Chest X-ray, PA view. Patient: 30 years old, sex M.
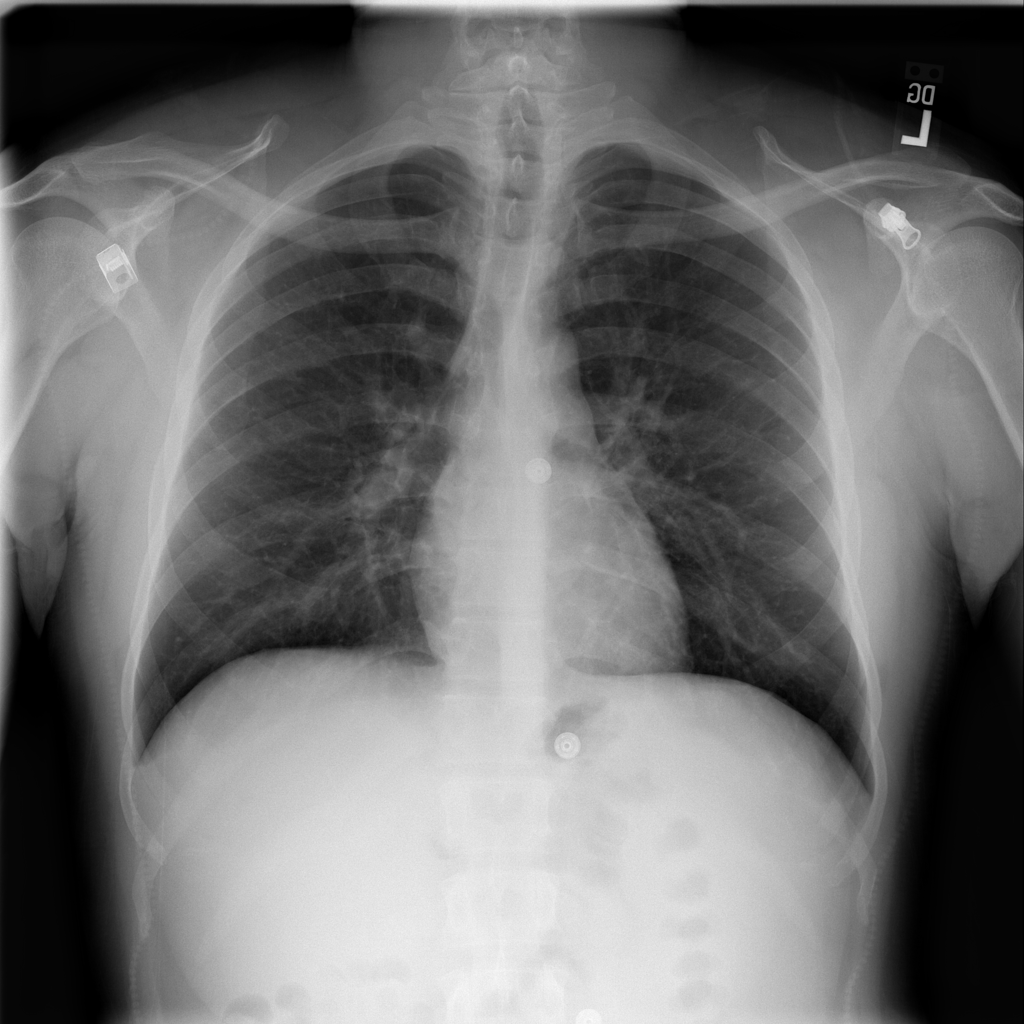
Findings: No Finding